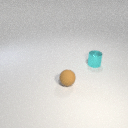
small brown rubber sphere in front of small cyan metal cylinder